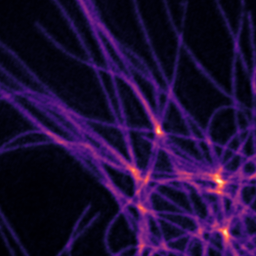
Label: Super-resolution Microtubules image